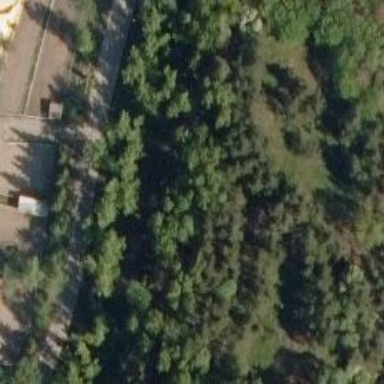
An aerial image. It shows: Disc golf basket.